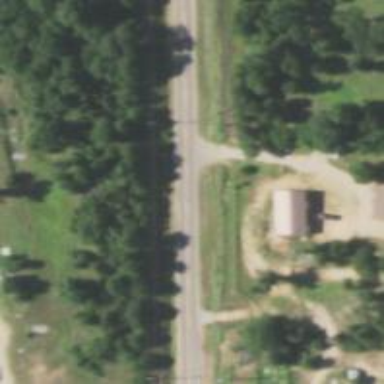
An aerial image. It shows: Unclassified road.